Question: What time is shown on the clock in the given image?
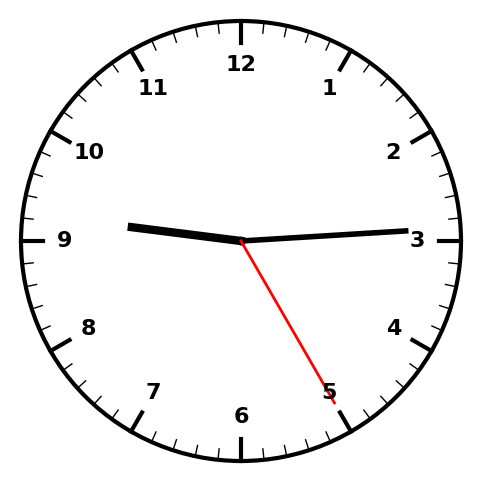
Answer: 09:14:25